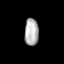
Tissue: lung
Cell type: T cells
Senescence score: 0.2327
Nuclear area (px): 369
Mean DAPI intensity: 180.111